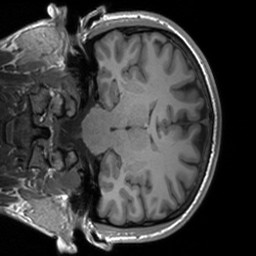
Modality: T1w
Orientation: coronal
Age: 25
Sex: male
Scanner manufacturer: siemens
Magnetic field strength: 3 T
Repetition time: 1.9 s
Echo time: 0.00226 s